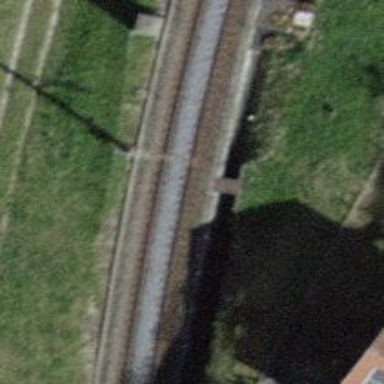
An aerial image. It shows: Single railway track with electrification through contact line.